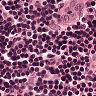
Metastatic tissue present: no